Question: i'm trying to make (try again) 'button' in center this 'button' is invisible , i already tried to put : 'android:layout_gravity="center"'
but doesn't work any suggestions for resolve this problems
This what he give me :

My XML file :
'''
<?xml version="1.0" encoding="utf-8"?>
<LinearLayout xmlns:android="http://schemas.android.com/apk/res/android"
xmlns:tools="http://schemas.android.com/tools"
android:layout_width="match_parent"
android:orientation="vertical"
android:layout_height="match_parent"
xmlns:app="http://schemas.android.com/apk/res-auto"
android:background="#ffff"
android:id="@+id/activity_viewsol">
<RelativeLayout
xmlns:android="http://schemas.android.com/apk/res/android"
android:id="@+id/linear"
android:layout_width="match_parent"
android:layout_height="wrap_content"
android:orientation="vertical">
<android.support.v7.widget.Toolbar
android:id="@+id/toolbar_top"
android:layout_height="wrap_content"
android:layout_width="match_parent"
android:minHeight="?attr/actionBarSize"
android:background="@color/colorPrimary"
app:theme="@style/ThemeOverlay.AppCompat.Light"
android:fitsSystemWindows="true"
app:layout_collapseMode="pin"
android:elevation="5dp"
app:navigationIcon="@drawable/ic_back"
app:popupTheme="@style/ThemeOverlay.AppCompat.Light"
>
<TextView
android:layout_width="wrap_content"
android:layout_height="wrap_content"
android:layout_gravity="center"
android:textColor="#ffffff"
android:textAppearance="?android:attr/textAppearanceLarge"
android:textSize="48sp"
android:textStyle="bold"
android:text="Solution"
android:id="@+id/toolbar_title" />
</android.support.v7.widget.Toolbar>
</RelativeLayout>
<ScrollView
android:layout_width="fill_parent"
android:layout_height="wrap_content"
android:layout_marginTop="5dp"
android:id="@+id/scrollview"
android:stackFromBottom="true"
android:scrollbarSize="10dp"
android:scrollbarThumbVertical="@drawable/scrollbar"
android:transcriptMode="alwaysScroll">
<LinearLayout
android:id="@+id/All_Layout"
android:layout_width="fill_parent"
android:layout_height="wrap_content"
android:orientation="vertical"
android:layout_margin="6dp"
android:padding="15dp">
<TextView
android:typeface="normal"
android:layout_gravity="center"
android:id="@+id/prob"
android:textStyle="bold"
android:textColor="#383838"
android:gravity="center"
android:textSize="45sp"
android:layout_width="wrap_content"
android:layout_height="0dp"
android:layout_marginBottom="8dp"
android:layout_weight="1" />
<LinearLayout
android:layout_width="match_parent"
android:layout_height="wrap_content"
android:gravity="center_horizontal"
android:layout_marginBottom="20dp">
<View
android:layout_height="1dp"
android:layout_width="500dp"
android:background="#000"
android:layout_gravity="center"/>
<TextView
android:layout_marginStart="10dp"
android:layout_marginEnd="10dp"
android:layout_width="wrap_content"
android:layout_height="wrap_content"
android:text="O"
android:textSize="40sp"
android:textColor="@color/colorAccent"
android:textStyle="bold"
android:layout_gravity="center"/>
<View
android:layout_height="1dp"
android:layout_width="500dp"
android:background="#000"
android:layout_gravity="center" />
</LinearLayout>
<TextView
android:layout_gravity="center"
android:layout_width="wrap_content"
android:layout_height="wrap_content"
android:textSize="35sp"
android:textStyle="normal"
android:textColor="#383838"
android:id="@+id/sol"
android:typeface="normal"
android:layout_marginBottom="20dp"/>
<View
android:id="@+id/LineHorizontalTwo"
android:layout_height="1dp"
android:layout_width="1000dp"
android:background="#000"
android:layout_gravity="center"/>
<LinearLayout
android:layout_width="match_parent"
android:layout_height="wrap_content"
android:gravity="center_horizontal">
<ImageButton
android:layout_width="wrap_content"
android:layout_height="wrap_content"
android:background="@null"
android:layout_margin="20dp"
android:layout_gravity="start|center"
android:id="@+id/Like"
android:src="@mipmap/ic_like"
/>
<ImageButton
android:layout_width="wrap_content"
android:layout_height="wrap_content"
android:background="@null"
android:layout_margin="20dp"
android:layout_gravity="end|center"
android:id="@+id/sharesol"
android:src="@mipmap/ic_action_share"/>
</LinearLayout>
</LinearLayout>
</ScrollView>
<Button
android:layout_width="wrap_content"
android:layout_height="wrap_content"
android:drawableTop="@mipmap/retry"
android:drawablePadding="10dp"
android:layout_gravity="center"
android:gravity="center"
android:visibility="gone"
android:id="@+id/retry"
android:onClick="onClickRetry"
android:background="@null"
android:padding="6dp"
android:textSize="35sp"
android:text="TRY AGAIN"
android:textColor="#000" />
</LinearLayout>
'''
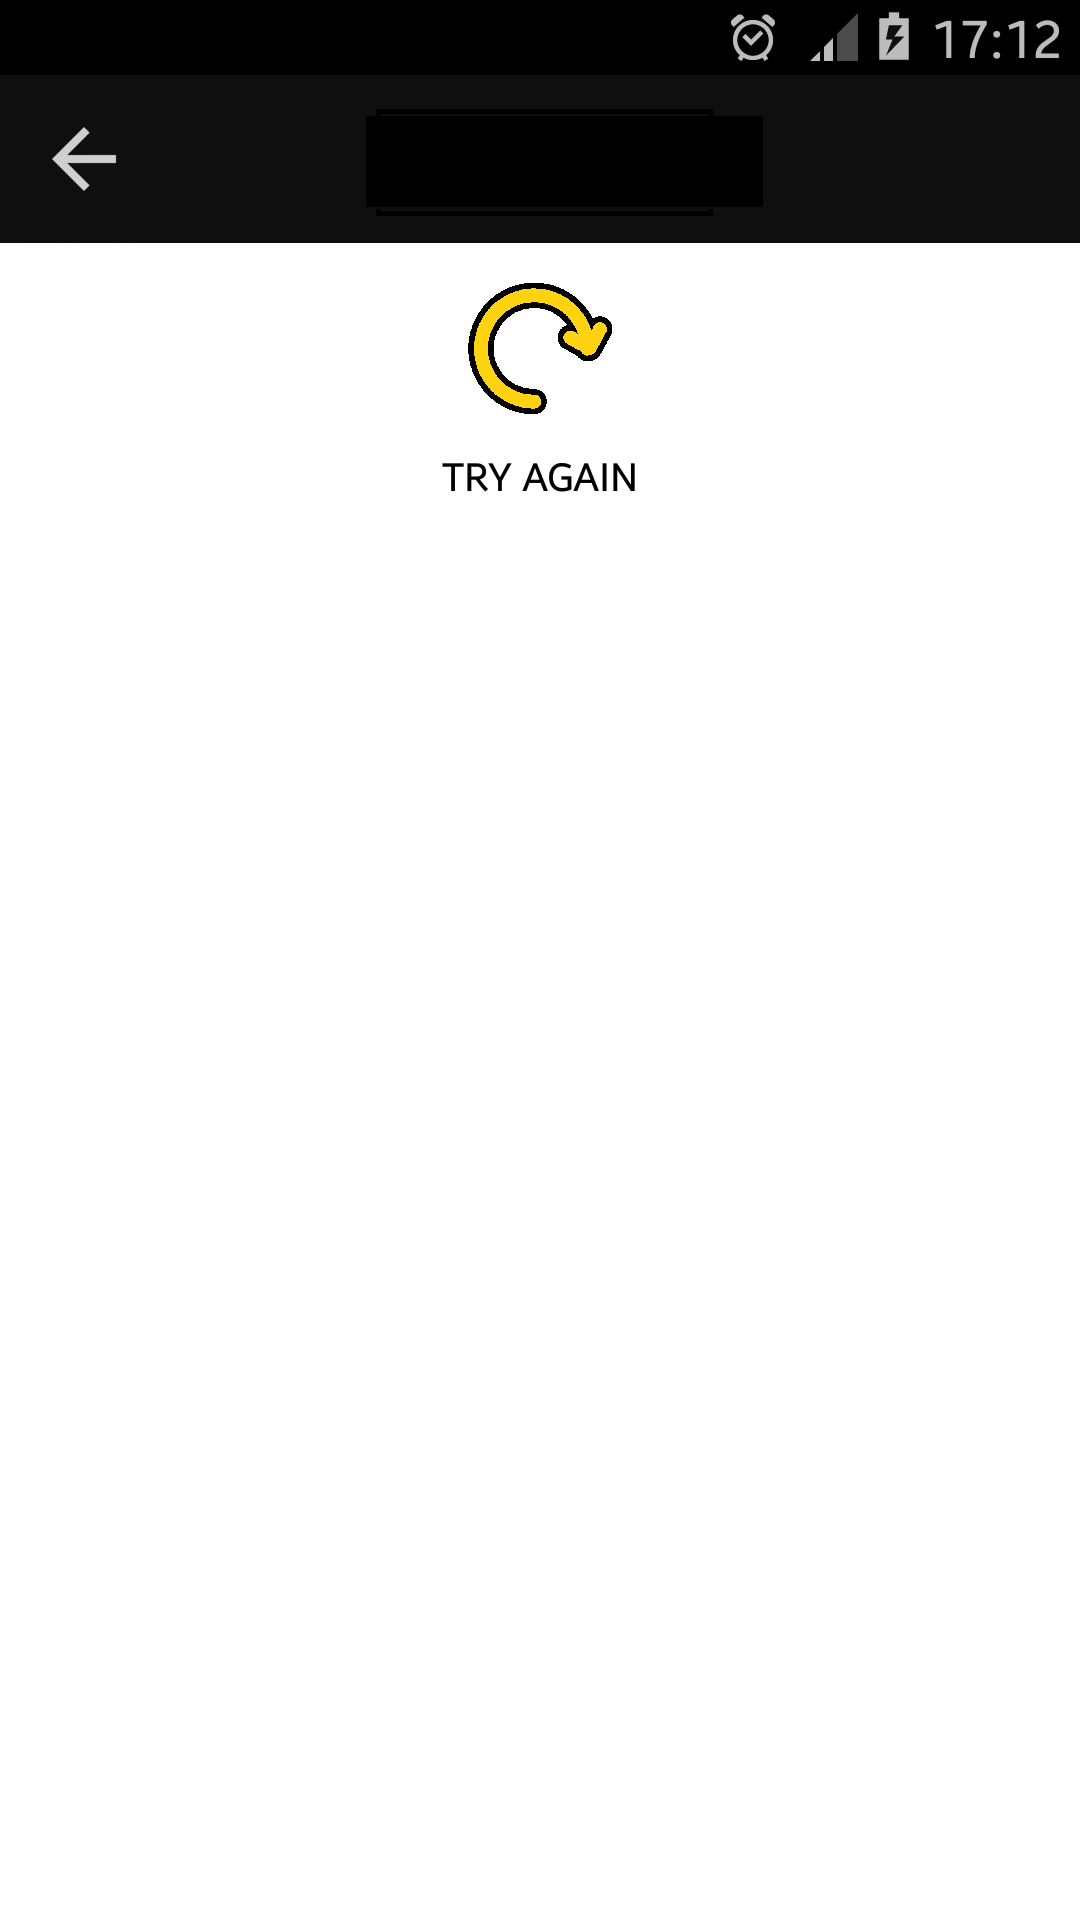
Answer: You can do it simply doing by as following steps:
'''
<RelativeLayout
android:layout_width="match_parent"
android:layout_height="match_parent"
android:gravity="center">
<Button
android:id="@+id/retry"
android:layout_width="wrap_content"
android:layout_height="wrap_content"
android:layout_gravity="center"
android:background="@null"
android:drawablePadding="10dp"
android:drawableTop="@drawable/ic_android"
android:gravity="center"
android:padding="6dp"
android:text="TRY AGAIN"
android:textColor="#000"
android:textSize="35sp"
android:visibility="visible" />
</RelativeLayout>
'''